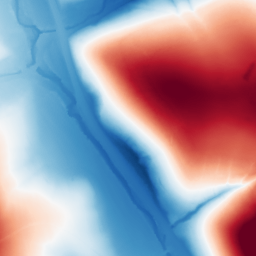
Category: classical
Decomposition family: gaussian
Decomposition parameters: sigma: 100
Upsampling method: bspline
Upsampling parameters: scale: 4
Upsampling scale: 4